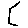
Label: hexagon